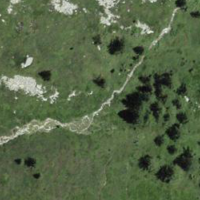
EUNIS habitat code: 31
Species observed at this site:
Pinguicula leptoceras